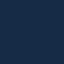
Land use / land cover: SeaLake